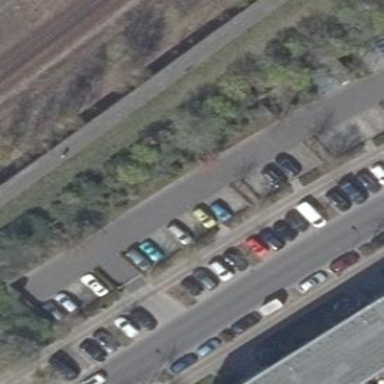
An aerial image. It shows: Group of garages.